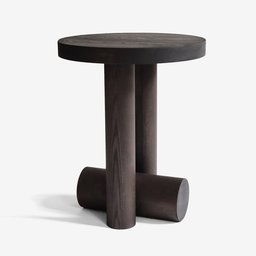
Label: furniture